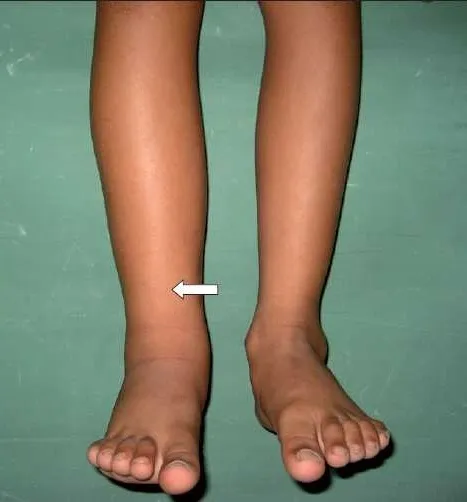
Lymphedema' of the right lower limb, confined to below-knee level and asymmetric.
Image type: radiology (x_ray)